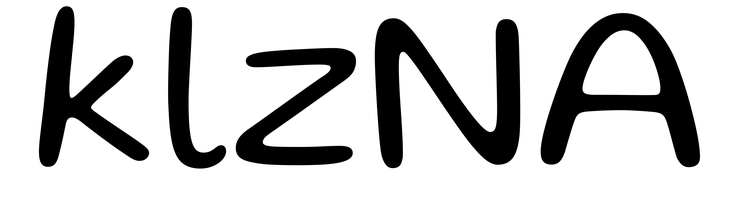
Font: Gluten_Light